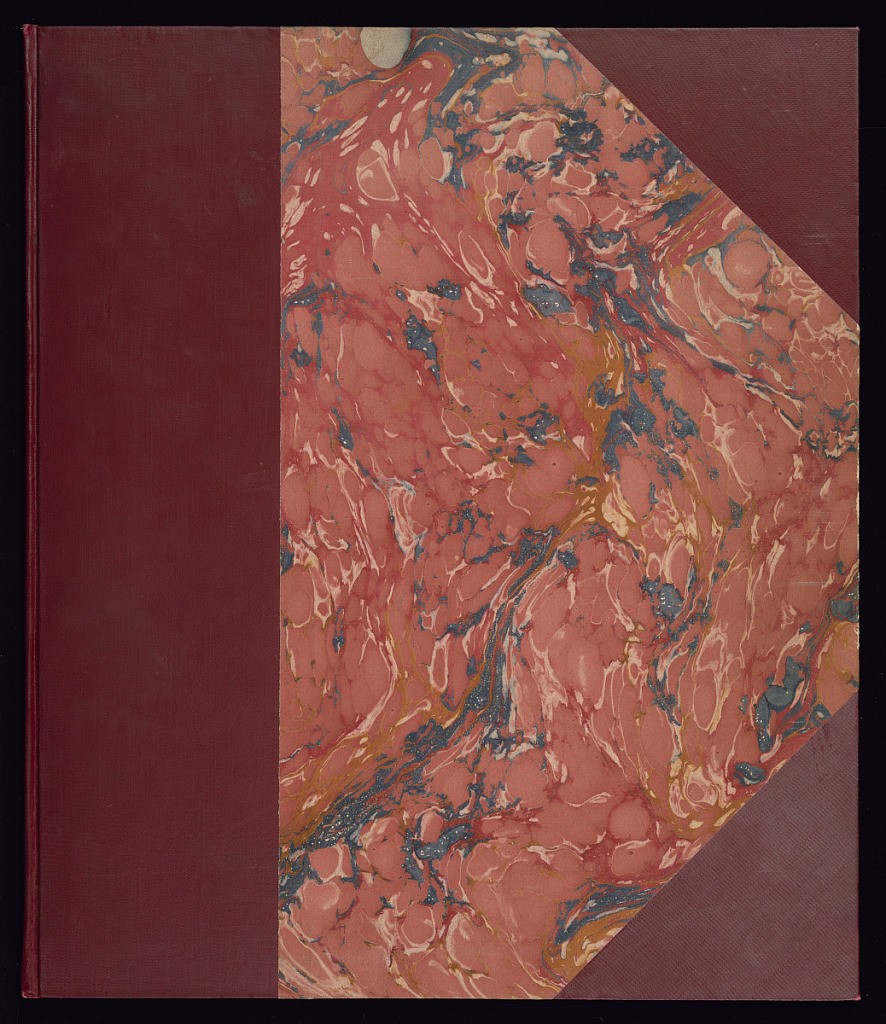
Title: Album of Prints: First and Second Suite of Vases Designed by Duplessis Fils
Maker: Jean Claude Thomas Duplessis, French, 1730-1783
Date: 1775-1780
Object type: Album
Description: Album containing two suites of vases designed by Jean Claude Thomas Duplessis (called Duplessis fils). The second suite of vases is missing one plate.